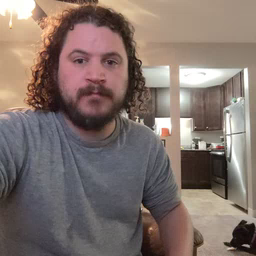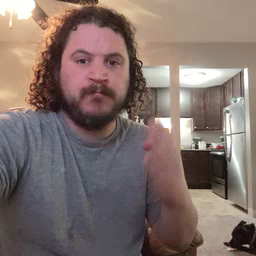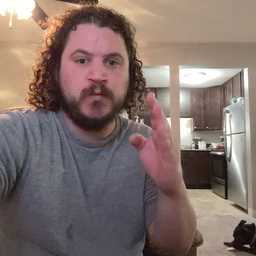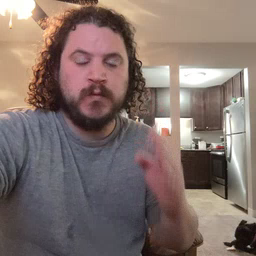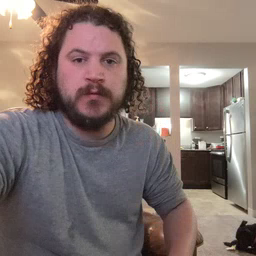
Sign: blue